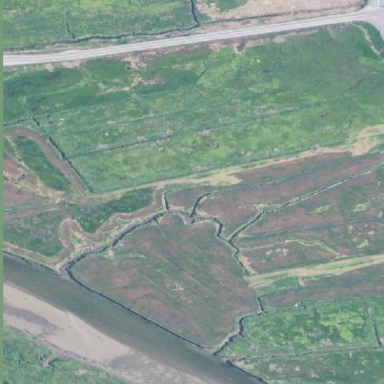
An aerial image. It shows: Saltmarsh wetland area.